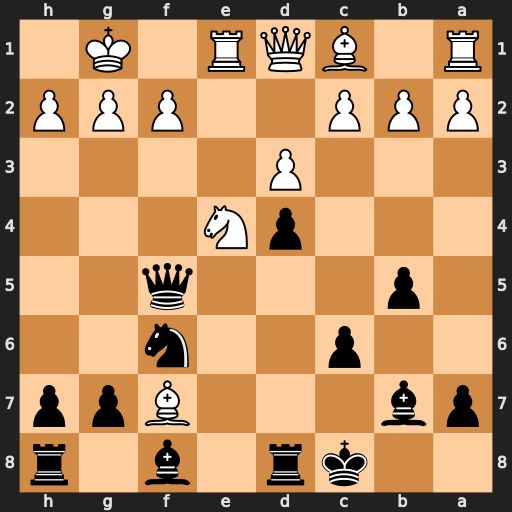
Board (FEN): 2kr1b1r/pb3Bpp/2p2n2/1p3q2/3pN3/3P4/PPP2PPP/R1BQR1K1
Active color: b
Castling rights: -
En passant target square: -
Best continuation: Nxe4 Rxe4 Qxf7